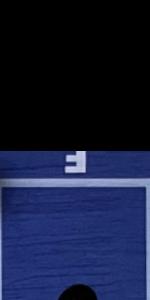
Label: Empty